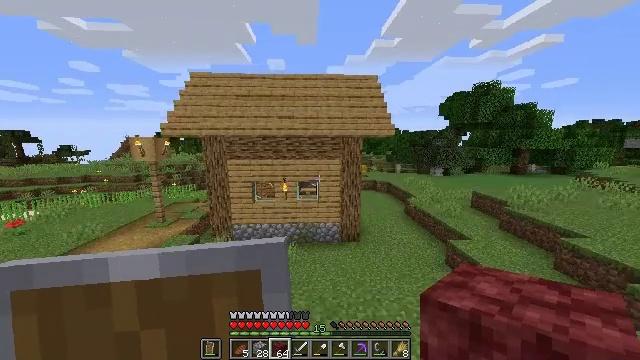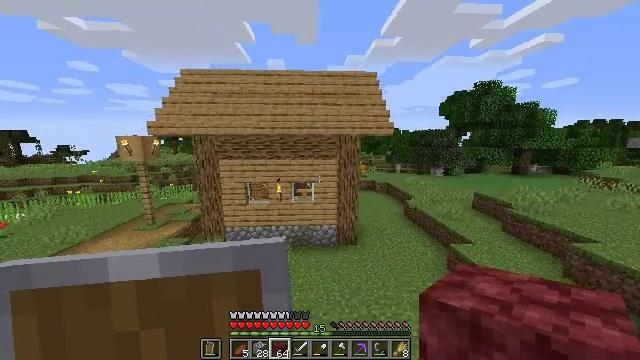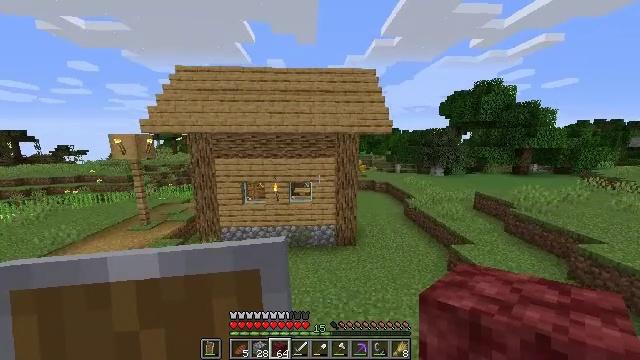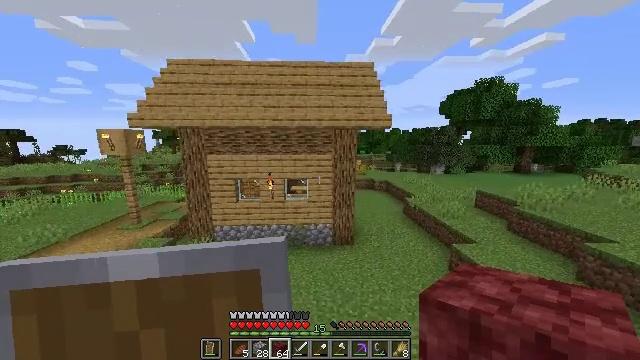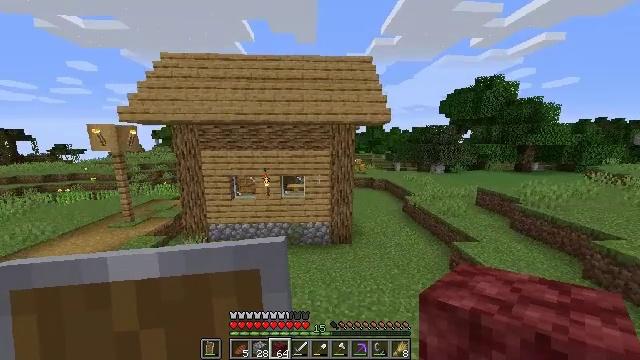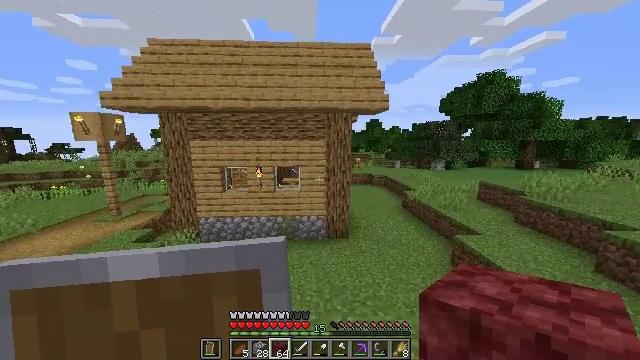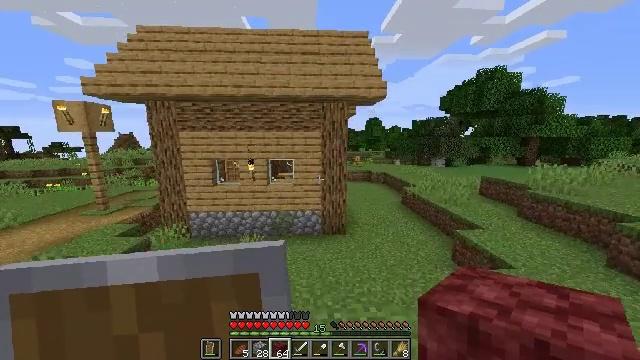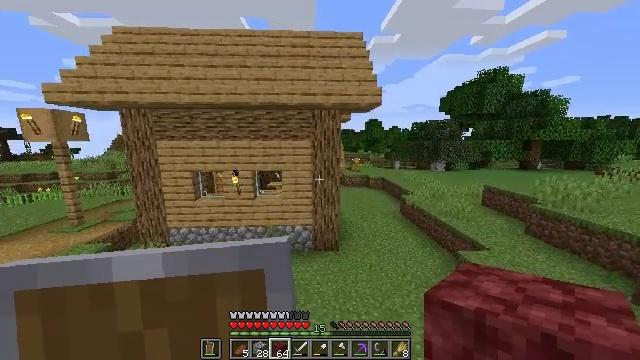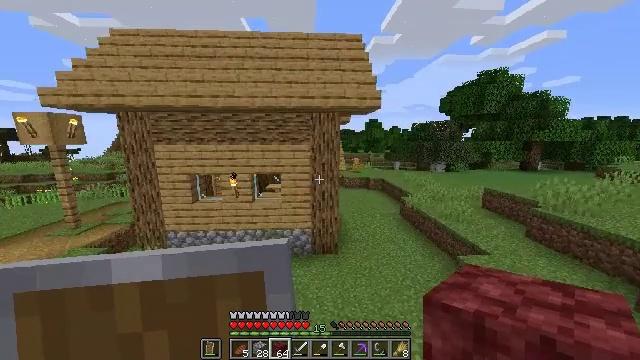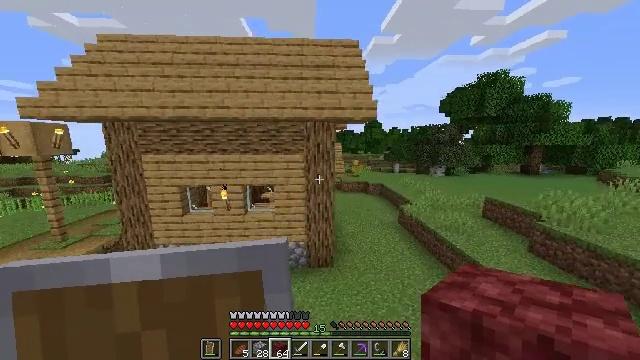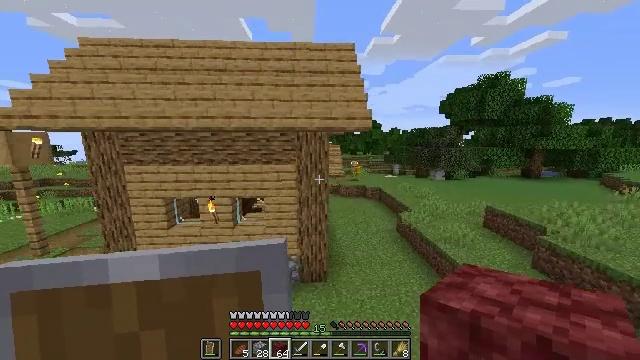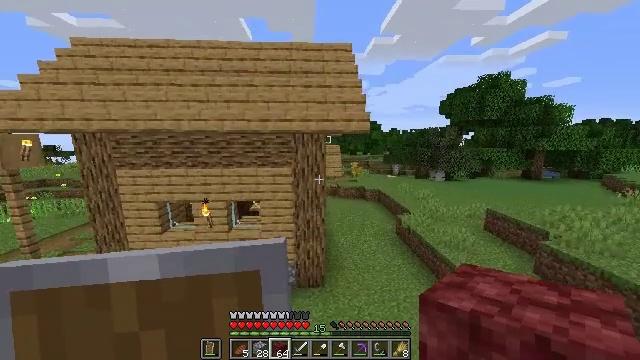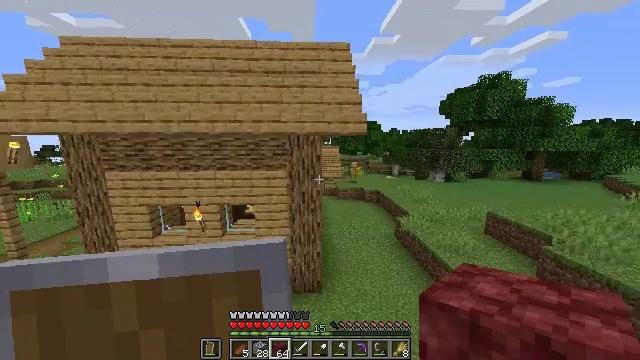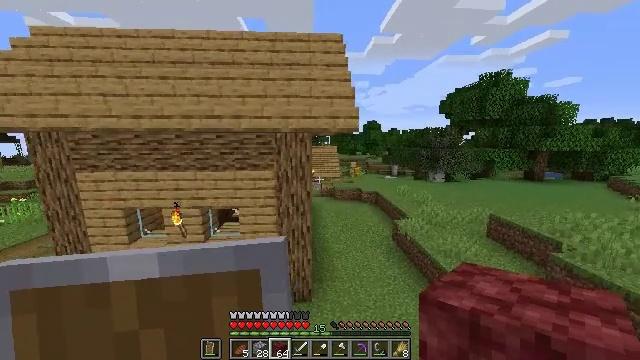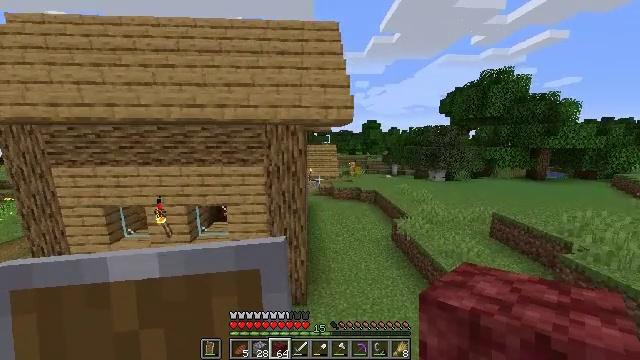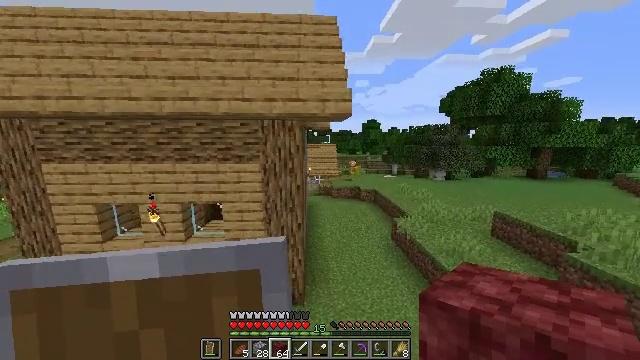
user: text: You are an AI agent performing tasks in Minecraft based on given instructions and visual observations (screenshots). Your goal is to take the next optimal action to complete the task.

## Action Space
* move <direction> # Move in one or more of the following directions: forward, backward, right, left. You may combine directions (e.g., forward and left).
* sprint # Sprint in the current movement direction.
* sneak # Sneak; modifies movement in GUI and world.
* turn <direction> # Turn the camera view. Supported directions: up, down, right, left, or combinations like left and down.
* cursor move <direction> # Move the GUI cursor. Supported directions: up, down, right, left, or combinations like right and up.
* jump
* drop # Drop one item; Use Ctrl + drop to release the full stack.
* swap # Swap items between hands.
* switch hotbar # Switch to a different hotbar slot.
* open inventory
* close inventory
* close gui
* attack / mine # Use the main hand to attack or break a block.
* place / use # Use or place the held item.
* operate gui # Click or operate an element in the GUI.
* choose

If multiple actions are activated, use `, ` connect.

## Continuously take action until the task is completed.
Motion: motion action
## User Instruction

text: craft item air
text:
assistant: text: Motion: move forward and move right, jump
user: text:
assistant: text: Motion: move forward and move right, jump
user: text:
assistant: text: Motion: move forward and move right, jump
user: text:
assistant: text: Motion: move forward and move right, jump
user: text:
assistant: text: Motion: move forward and move right, jump
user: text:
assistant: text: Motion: move forward and move right, jump
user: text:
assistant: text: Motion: move forward and move right, jump
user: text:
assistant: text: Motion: move forward and move right, jump
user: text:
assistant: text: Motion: move forward and move right, jump
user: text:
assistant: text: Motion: move forward and move right, jump
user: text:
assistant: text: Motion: move forward and move right, jump
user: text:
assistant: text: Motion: move forward and move right, jump
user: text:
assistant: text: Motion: move forward, jump
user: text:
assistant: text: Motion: move forward, jump
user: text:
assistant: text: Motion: move forward
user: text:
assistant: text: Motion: move forward
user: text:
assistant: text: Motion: move forward
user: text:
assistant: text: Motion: move forward
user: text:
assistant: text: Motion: move forward
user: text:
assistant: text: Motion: move forward
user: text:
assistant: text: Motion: move forward
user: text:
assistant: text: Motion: move forward
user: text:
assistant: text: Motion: move forward
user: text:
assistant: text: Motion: move forward, turn right
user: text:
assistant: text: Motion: move forward, turn right
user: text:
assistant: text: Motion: move forward, turn right
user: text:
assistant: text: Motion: move forward, turn right
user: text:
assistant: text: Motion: move forward
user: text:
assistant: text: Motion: move forward, turn right
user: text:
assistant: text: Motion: move forward, jump